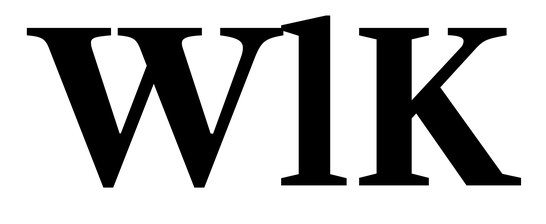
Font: LibreCaslonText_Bold